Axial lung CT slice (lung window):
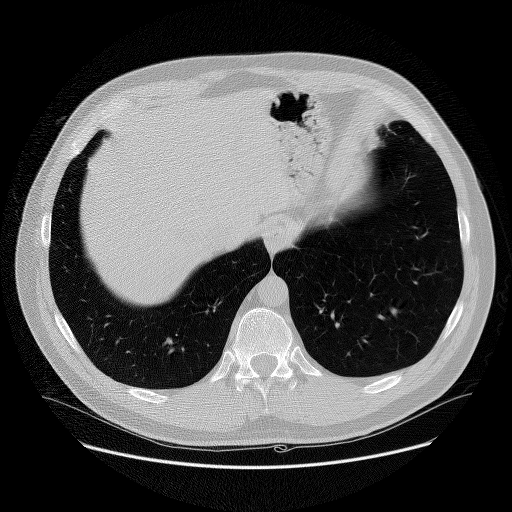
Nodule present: no